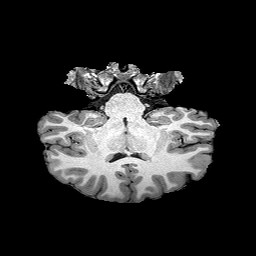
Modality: T1w
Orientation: sagittal
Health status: healthy